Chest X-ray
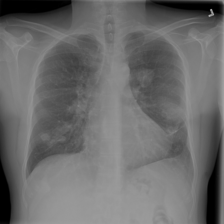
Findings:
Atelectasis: negative
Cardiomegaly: positive
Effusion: negative
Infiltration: negative
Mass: positive
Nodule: negative
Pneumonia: negative
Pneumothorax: negative
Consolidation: negative
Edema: negative
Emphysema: negative
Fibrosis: negative
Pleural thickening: negative
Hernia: negative